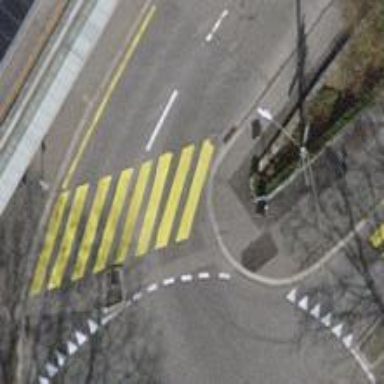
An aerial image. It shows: Uncontrolled zebra crossing with central island.